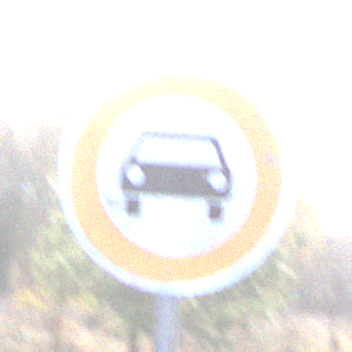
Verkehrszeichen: VerbotKraftwagen
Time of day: MorningAfternoon
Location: Outdoor (Nature)
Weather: PartlyCloudy
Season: NotSpecified
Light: Natural